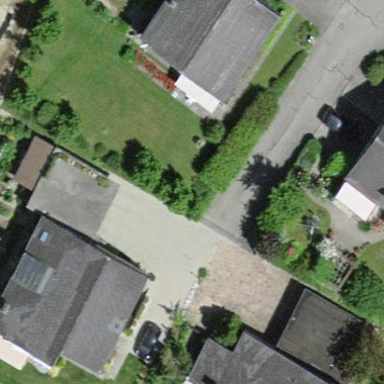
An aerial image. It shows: Simple and straightforward house.